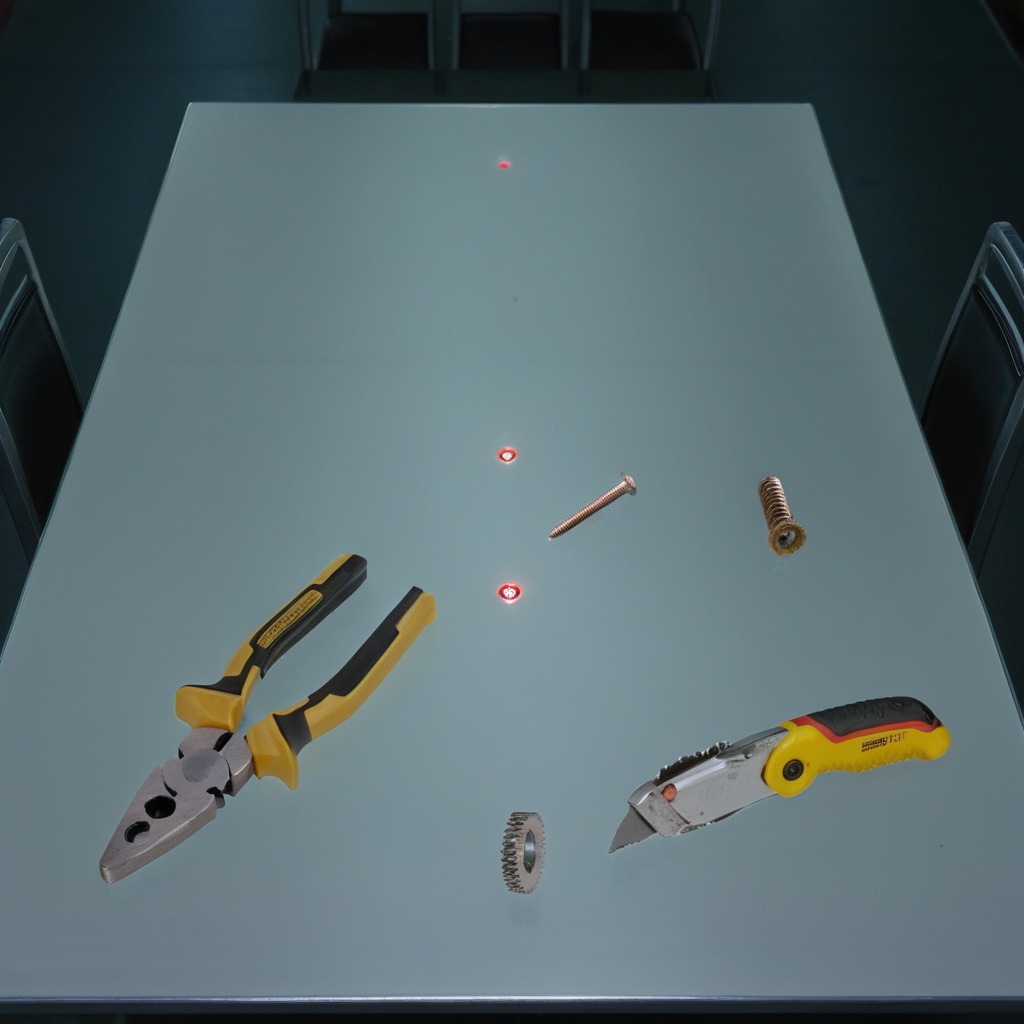
A steel gear with teeth, a utility knife, a metal machine screw, a pair of pliers, and a coiled metal spring are lying on a clean empty table in a railway signal maintenance room lit by harsh overhead fluorescents.